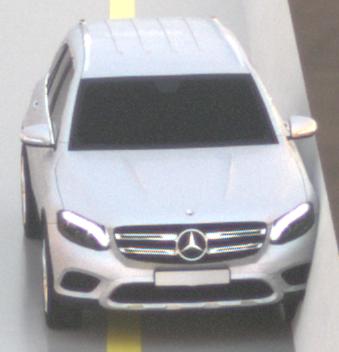
Make: Mercedes-Benz
Model: GLC 250
Detailed model: GLC (253)
Model produced from: 2015/09
Model produced until: 2018/05
Doors: 5
Color: white
Road condition: wet road
Daytime: sunrise or sunset
Contrast: medium contrast